Question:
Does anyone know how to increase the tab height on sublime text 3? Im using the dark soda theme. Was able to do this on sublime text 2 in one of the themes files but can't seem to work it out on 3. Any ideas?
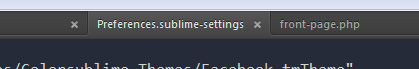
Answer: In the 'Default.sublime-theme' file do a search for height. You will find a field that displays '"tab_height": 35,' and change that value to your desired tab height.
In Sublime Text 3, the easiest way to find the file is use Package Control and install the 'PackageResourceViewer' plugin to search for the 'Default.sublime-theme' file.
Actual format to be used:
'''
[
{
// Tabs
"class": "tabset_control",
"tab_height": 35,
},
]
'''